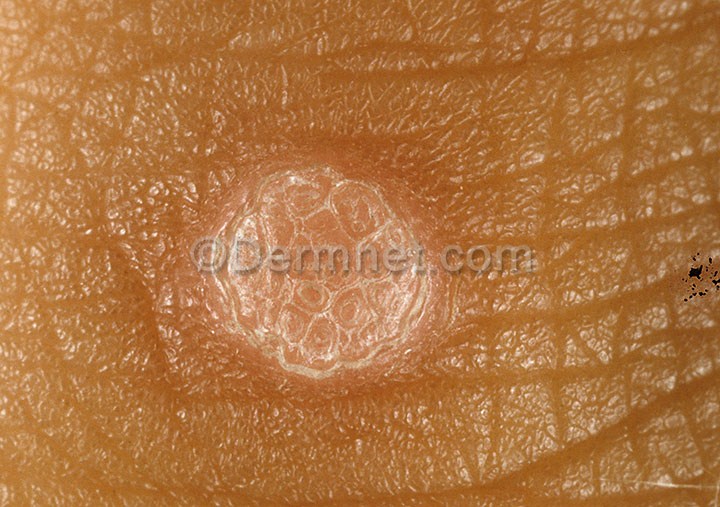
Disease: Warts Molluscum and other Viral Infections